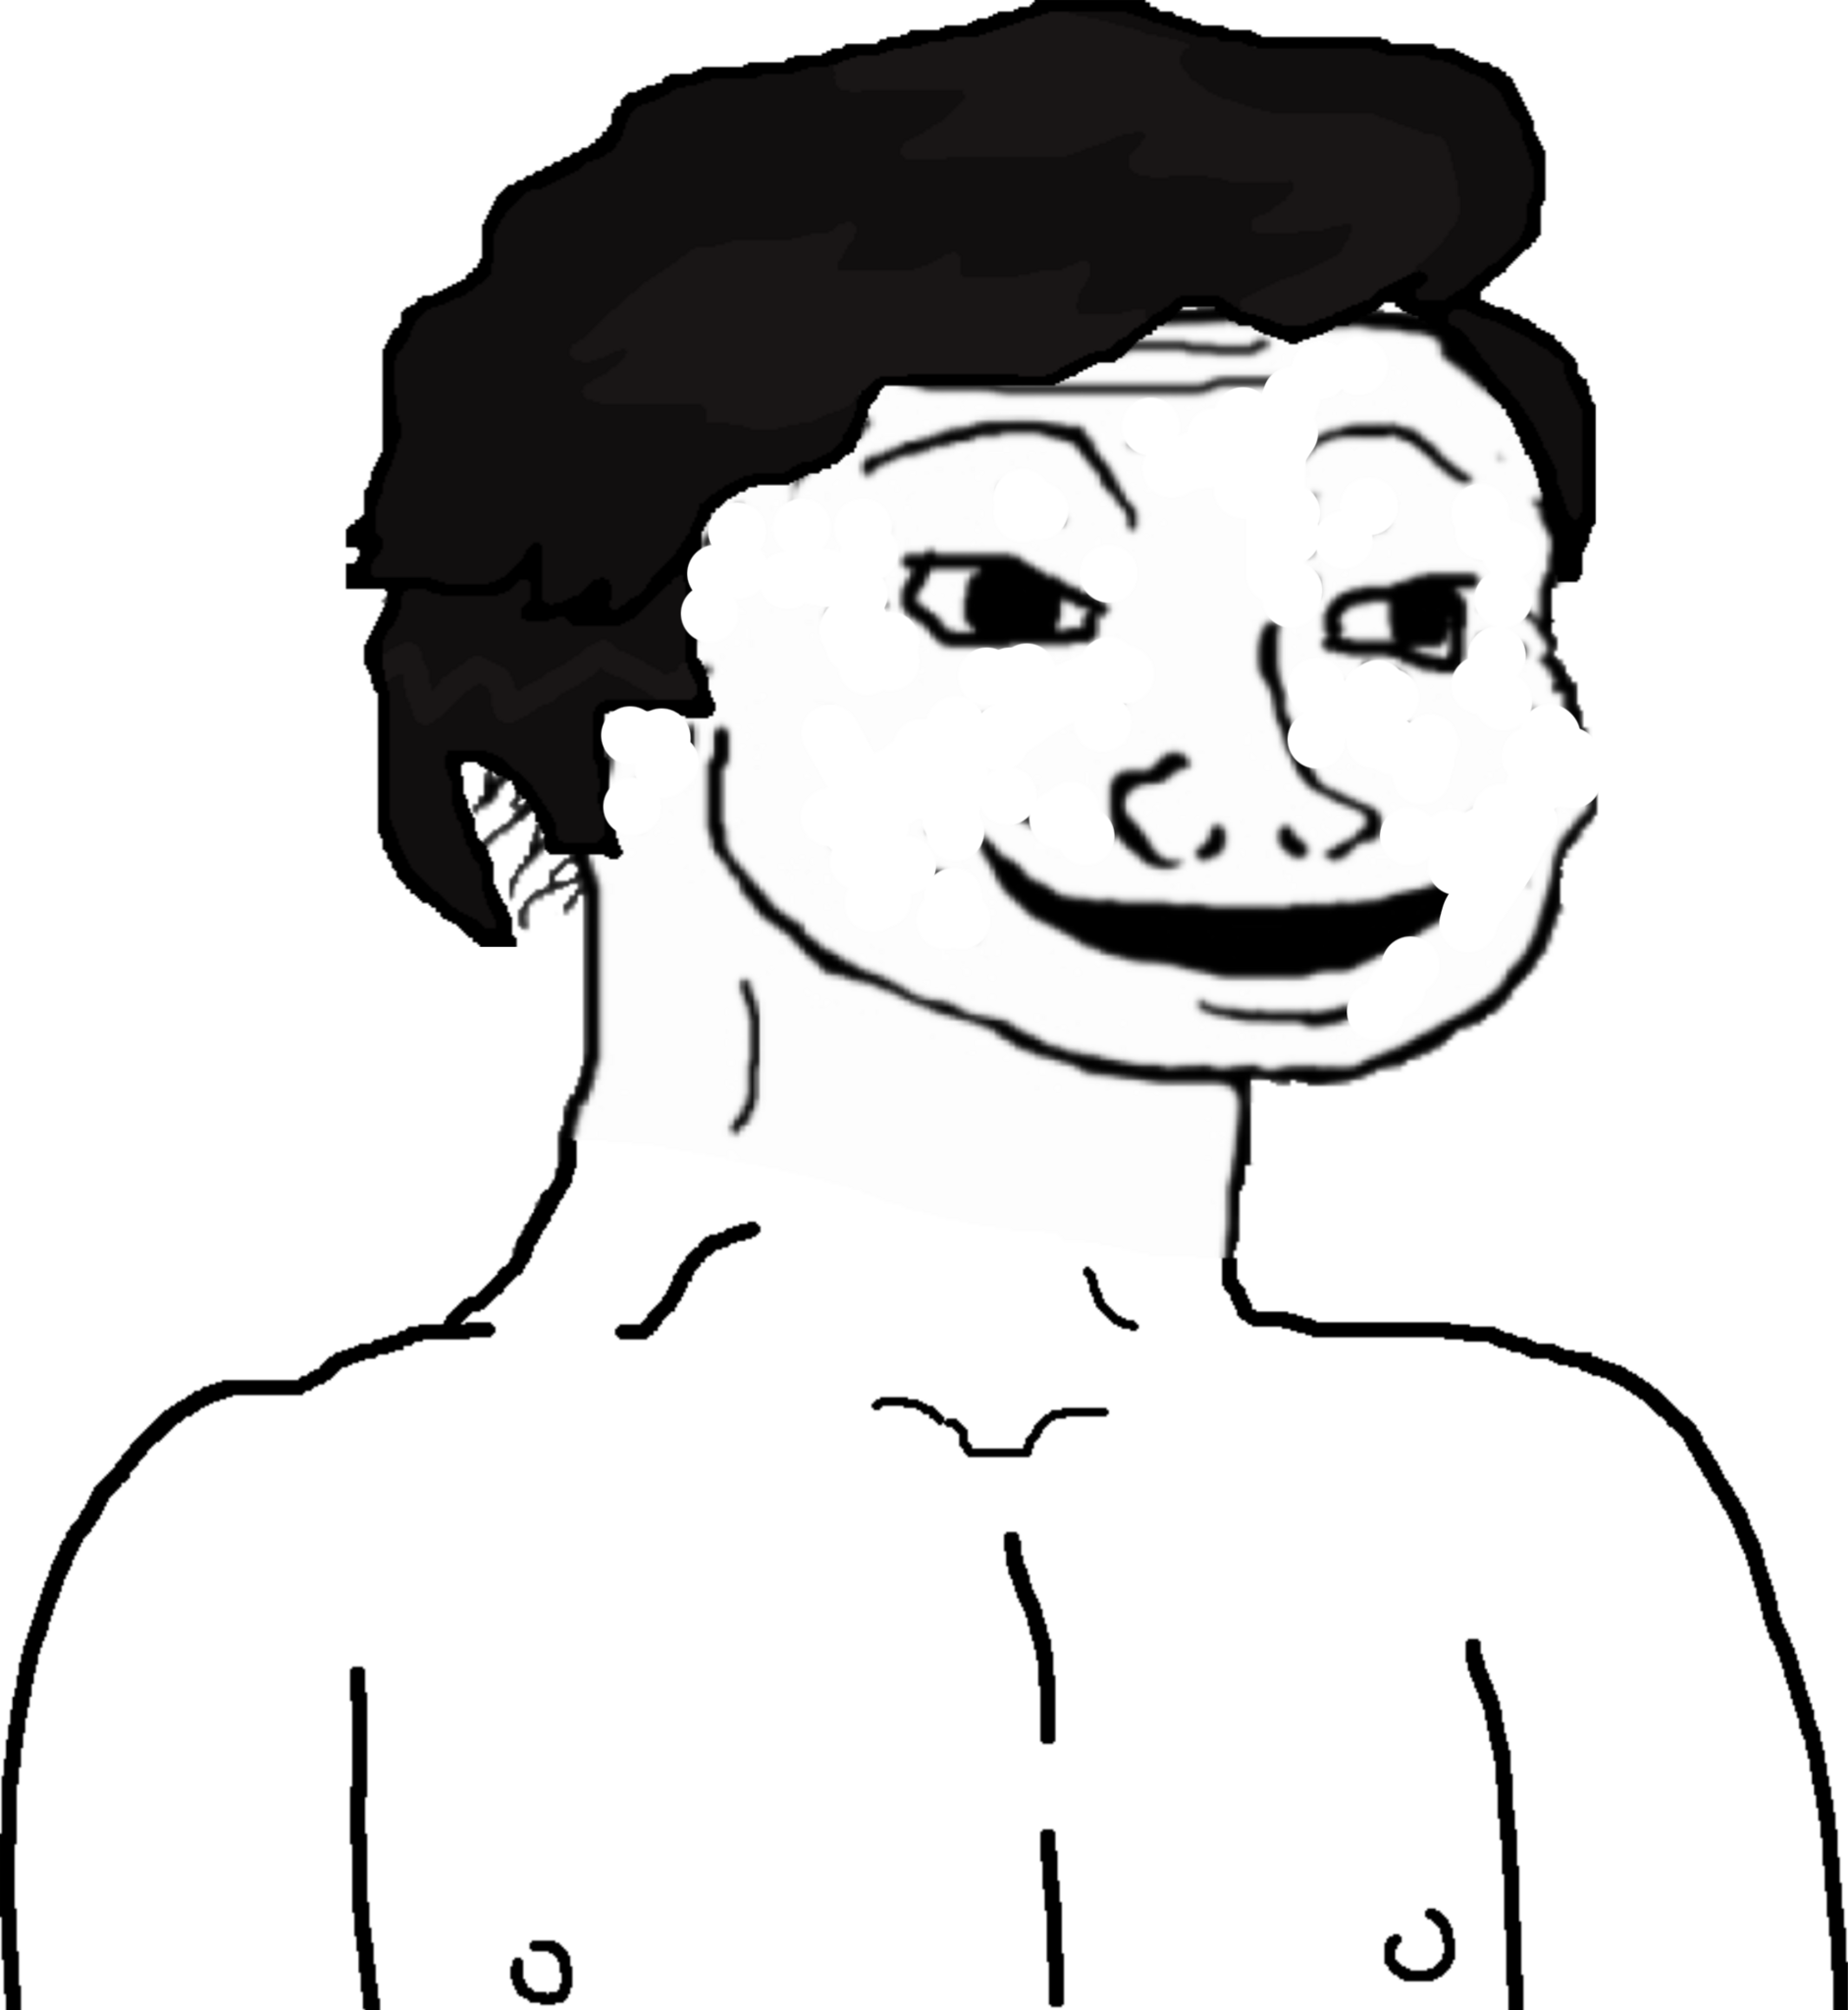
Label: 5_Brainlet